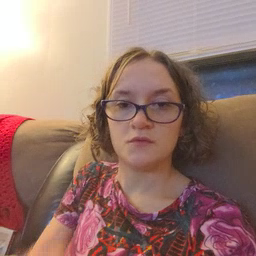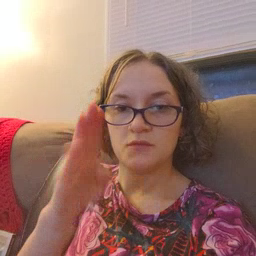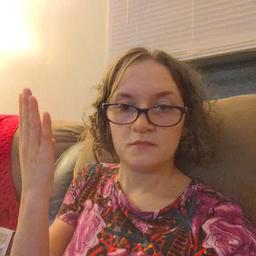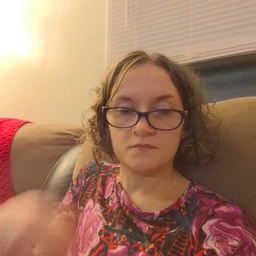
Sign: open